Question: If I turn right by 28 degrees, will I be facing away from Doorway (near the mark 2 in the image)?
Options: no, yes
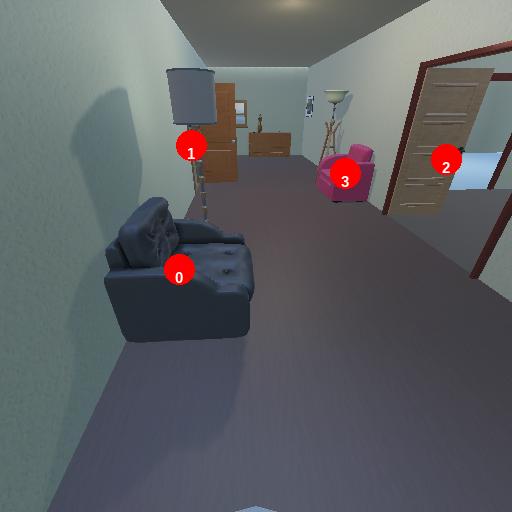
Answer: no